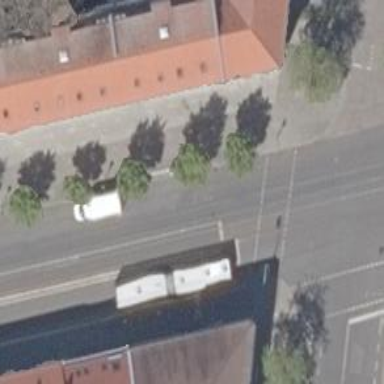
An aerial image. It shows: Bicycle rental service.